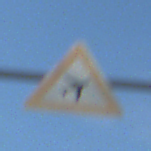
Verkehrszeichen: FlugbetriebLinks
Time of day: MorningAfternoon
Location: Outdoor (Nature)
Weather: PartlyCloudy
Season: NotSpecified
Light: Natural